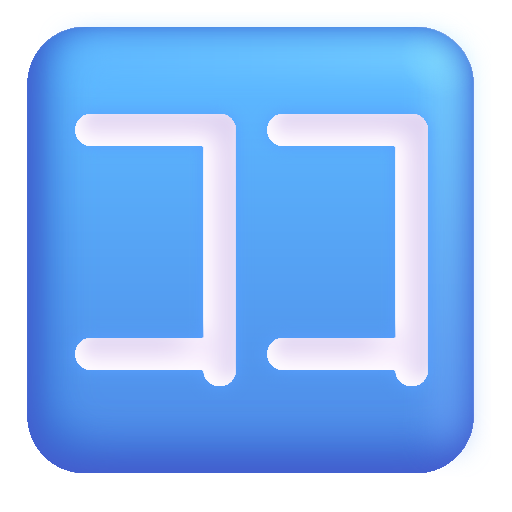
japanese hear button color